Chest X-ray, AP view. Patient: 44 years old, sex F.
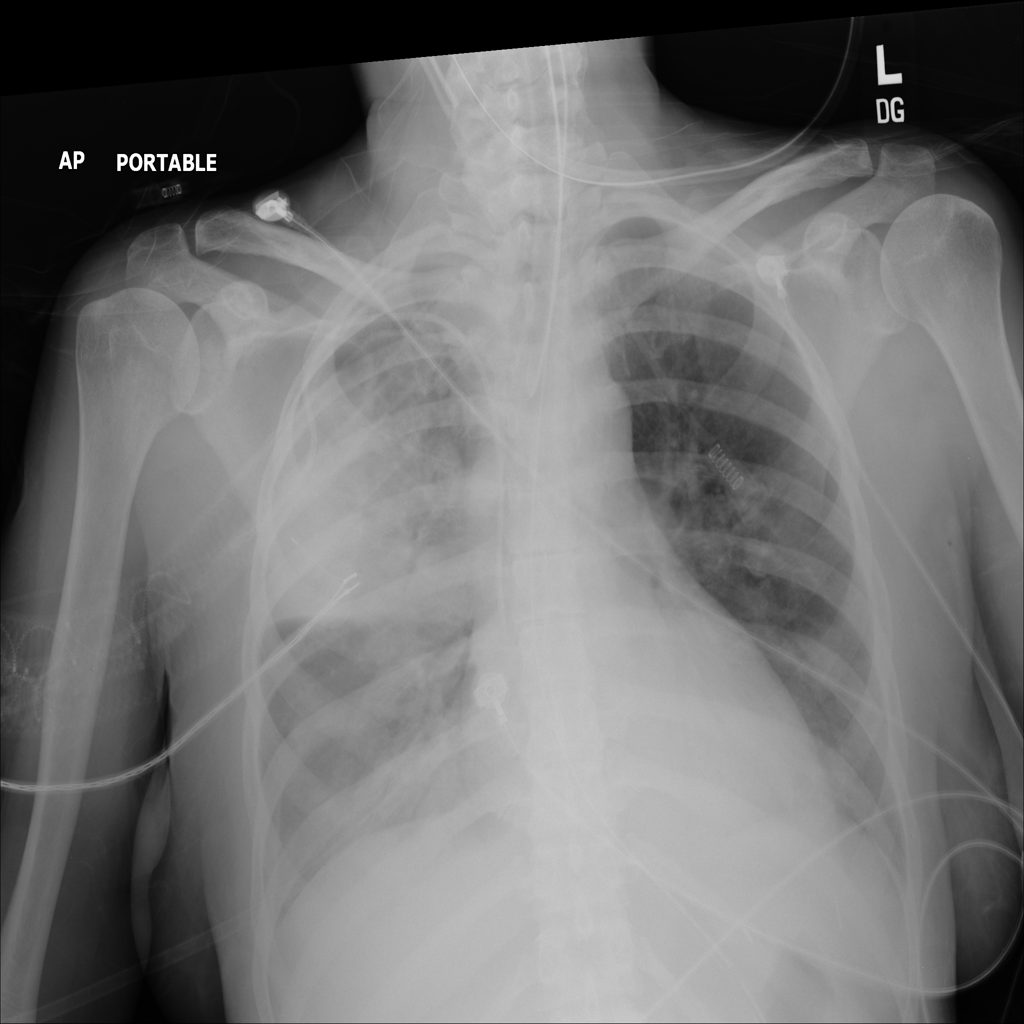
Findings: Consolidation